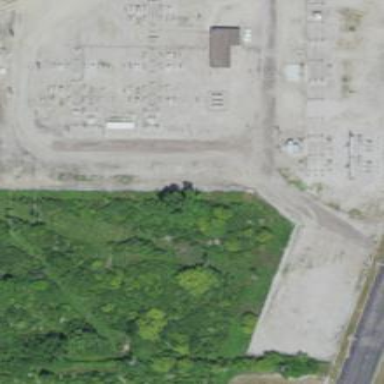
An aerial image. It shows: Fenced power substation at the transmission level.